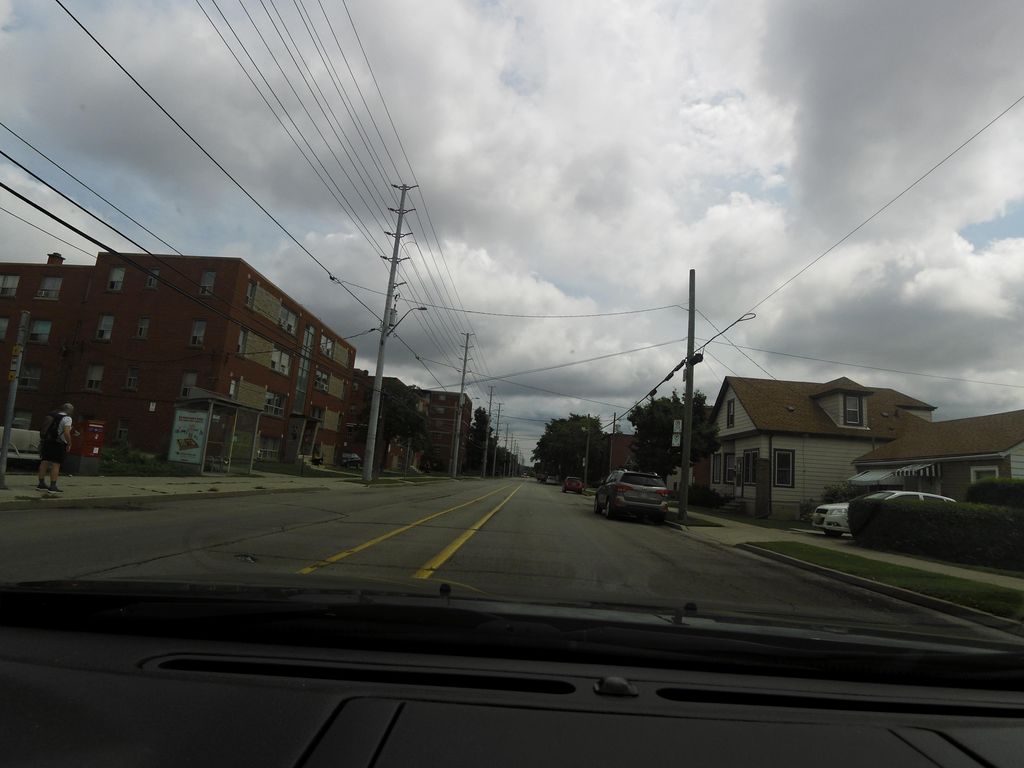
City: hamilton